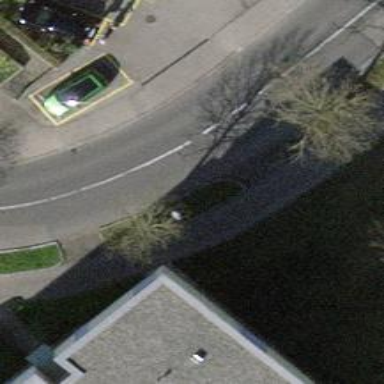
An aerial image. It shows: Asphalt sidewalk.